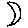
Label: moon